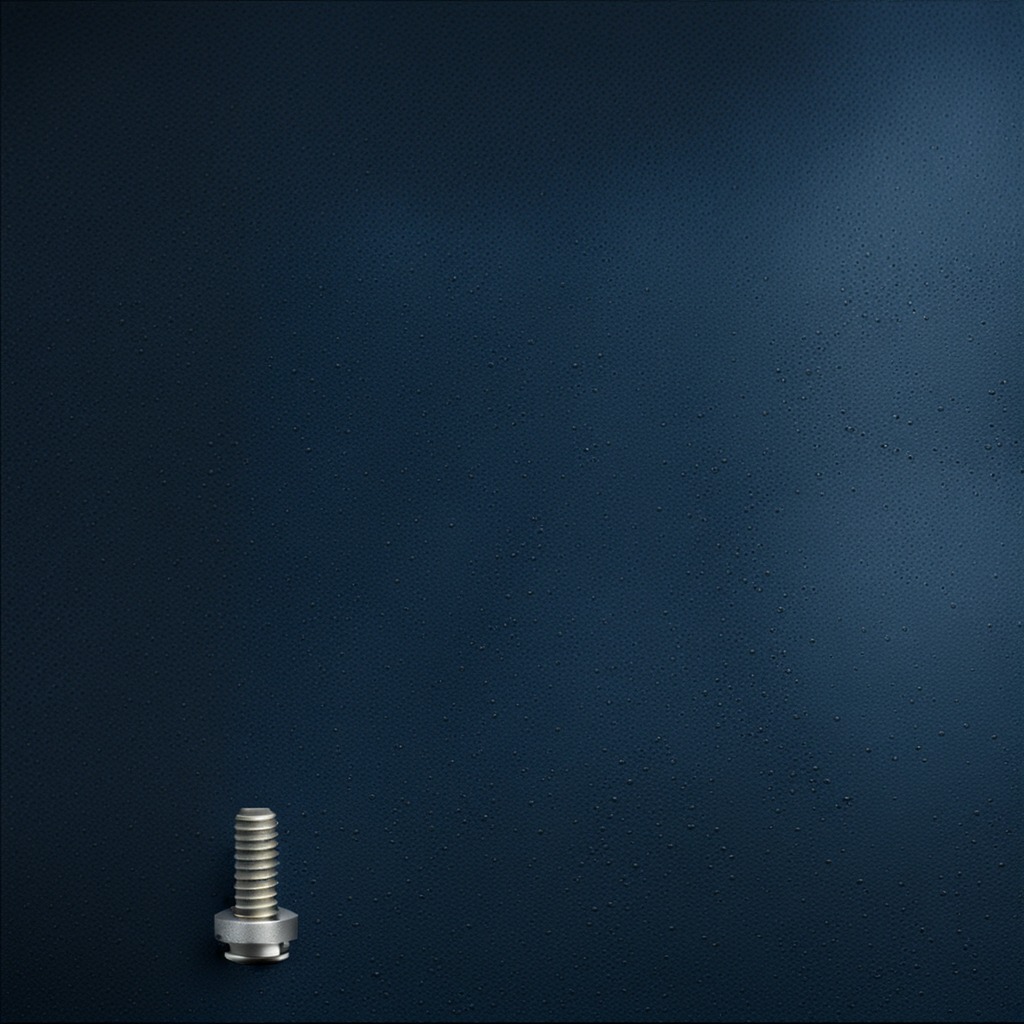
A metal screw lies on the clean granite tabletop.